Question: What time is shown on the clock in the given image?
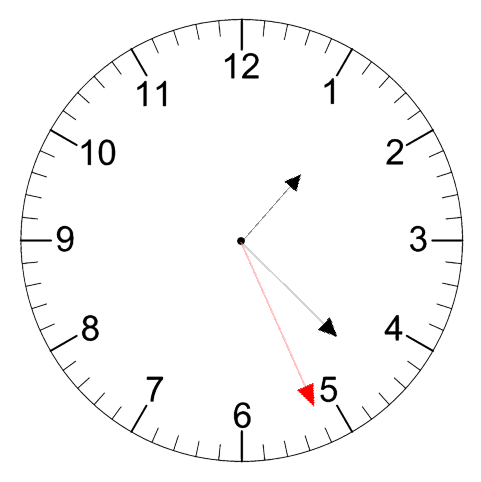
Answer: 01:22:26